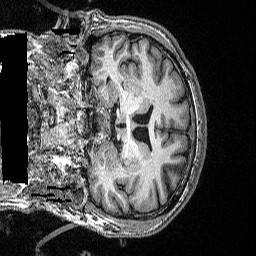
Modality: T1w
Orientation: coronal
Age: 50
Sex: male
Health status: ill
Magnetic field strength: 3 T
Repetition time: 2.53 s
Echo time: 0.00331 s